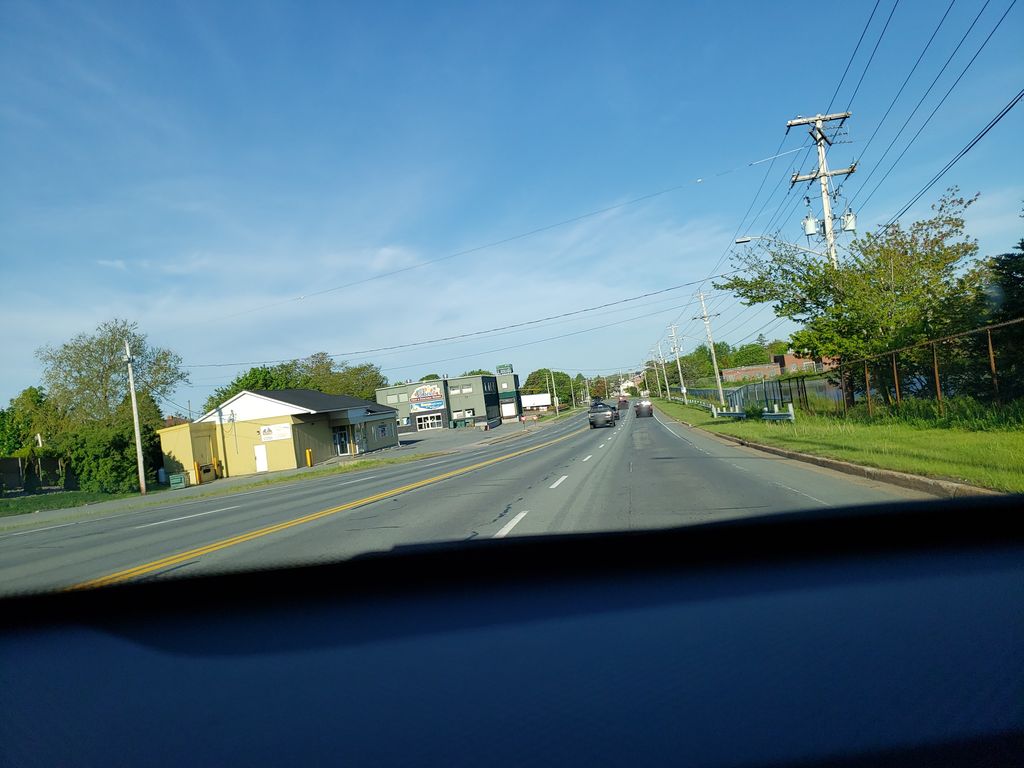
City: halifax